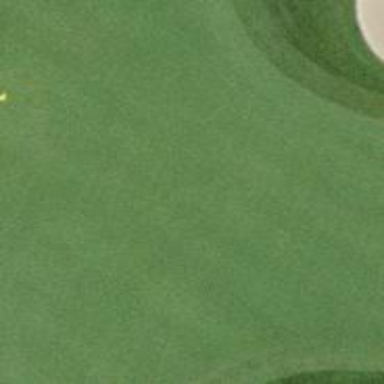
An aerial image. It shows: Golf green.